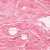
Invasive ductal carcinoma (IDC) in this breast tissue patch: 0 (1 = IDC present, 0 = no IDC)